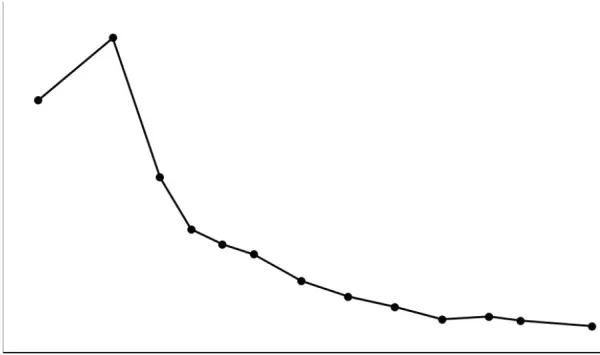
Line chart showing changes of serum anti-p53 antibody levels. The levels had gradually been decreasing and finally normalised 689 days after the surgical resection.
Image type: pathology (masson_trichrome)